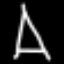
Label: The Eiffel Tower